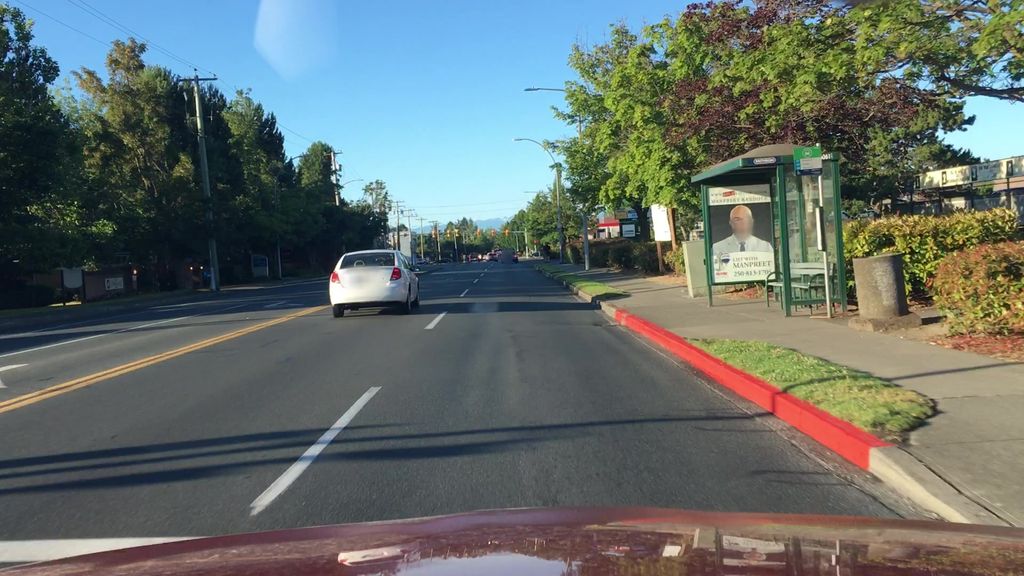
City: victoria